Question: Hello I've got the problem that when I just add a '<DocumentViewer x:Name="docViewer" />' I get a toolbar what allow me to change the viewing mode of the XPS document like here:

But how can I do this programmatically?
I cant find any property that do this and the MSDN and Google say nothing about this feature.
Then I found the 'FlowDocumentReader' control what have a 'ViewingMode' property, however it can't display a XPS document. I can't believe that it is not possible to do this, I mean that function is available by default, I just want to change it programmatically...
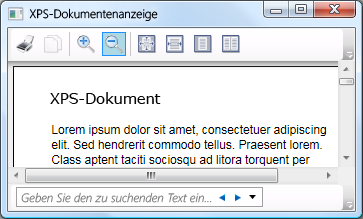
Answer: DocuementViewer didn't exposed any property to change the ViewMode. But in case you want to change the ViewMode programmatically, you can execute the commands exposed by DocumentViewer which are as -
- - -
You can bind these commands to your custom button or programmatically you can change the ViewMode. Suppose you have a 'DocuementViewer' named 'documentViewer', you can call these methods on this instance like this -
- - -